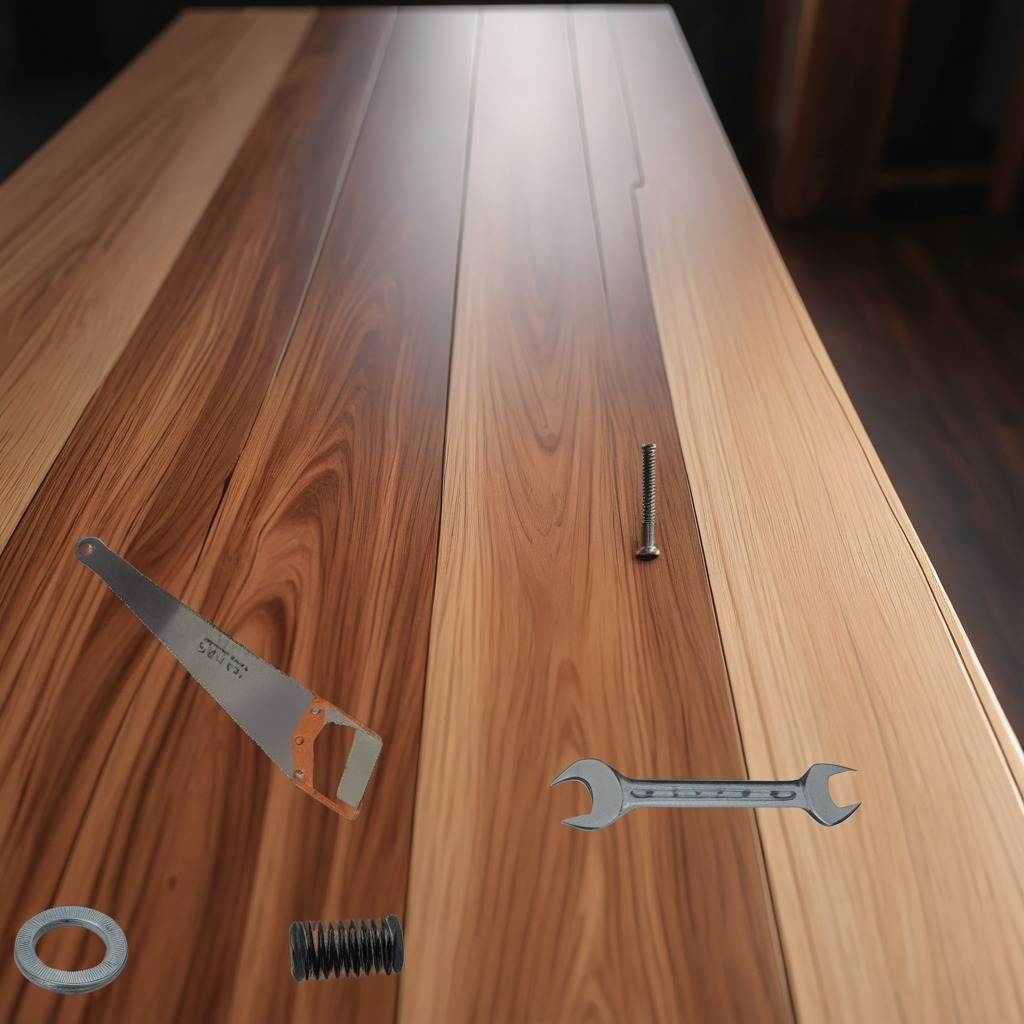
A flat metal washer, a metal machine screw, a coiled metal spring, a handheld metal saw, and a wrench are lying on the wooden table.